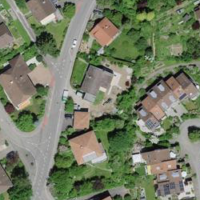
EUNIS habitat code: 55
Species observed at this site:
Galeopsis tetrahit